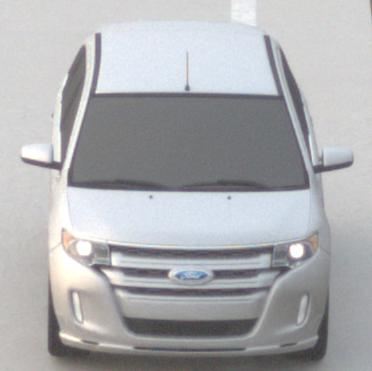
Make: Ford
Model: Edge
Detailed model: Gen. 1 Facelift
Model produced from: 2010
Model produced until: 2015
Doors: 5
Color: white
Road condition: dry road
Daytime: sunrise or sunset
Contrast: low contrast